Interaction volume radius: 5 \u00c5
Interaction volume height: 45 \u00c5
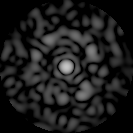
Disorder parameter: 0.8441